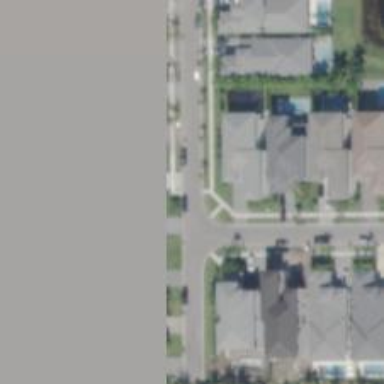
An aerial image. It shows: Residential road.